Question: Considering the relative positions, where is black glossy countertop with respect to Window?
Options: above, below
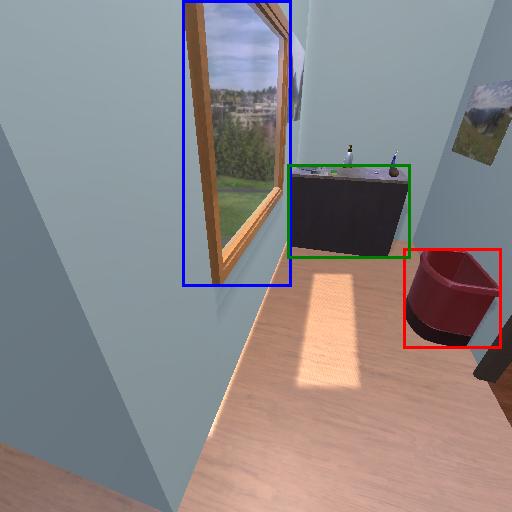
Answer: above